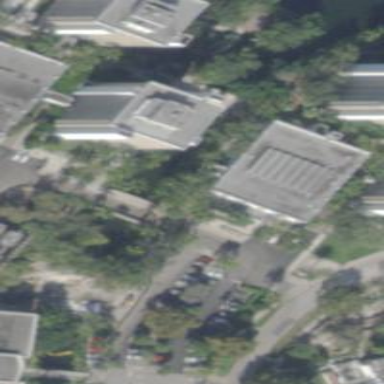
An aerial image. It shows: Dormitory building.